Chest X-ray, PA view. Patient: 47 years old, sex F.
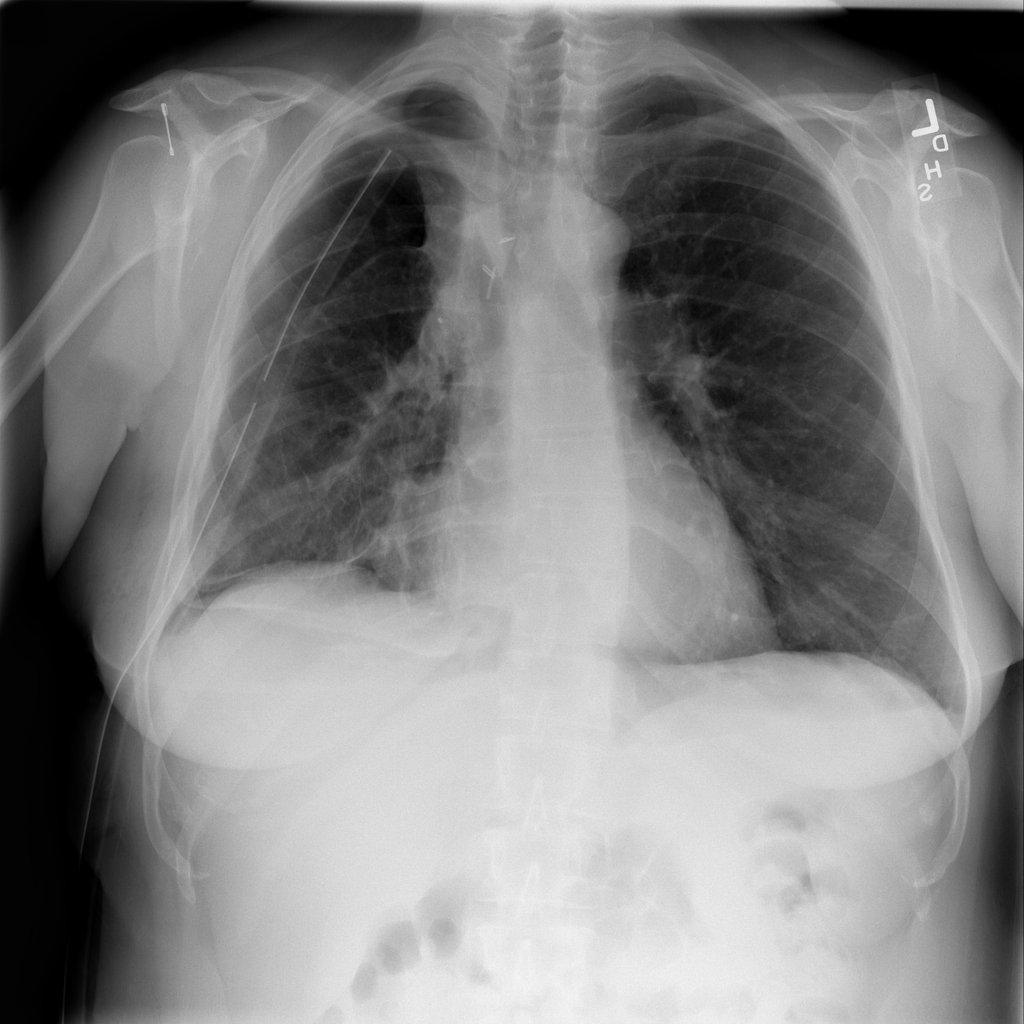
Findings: Effusion, Pneumothorax